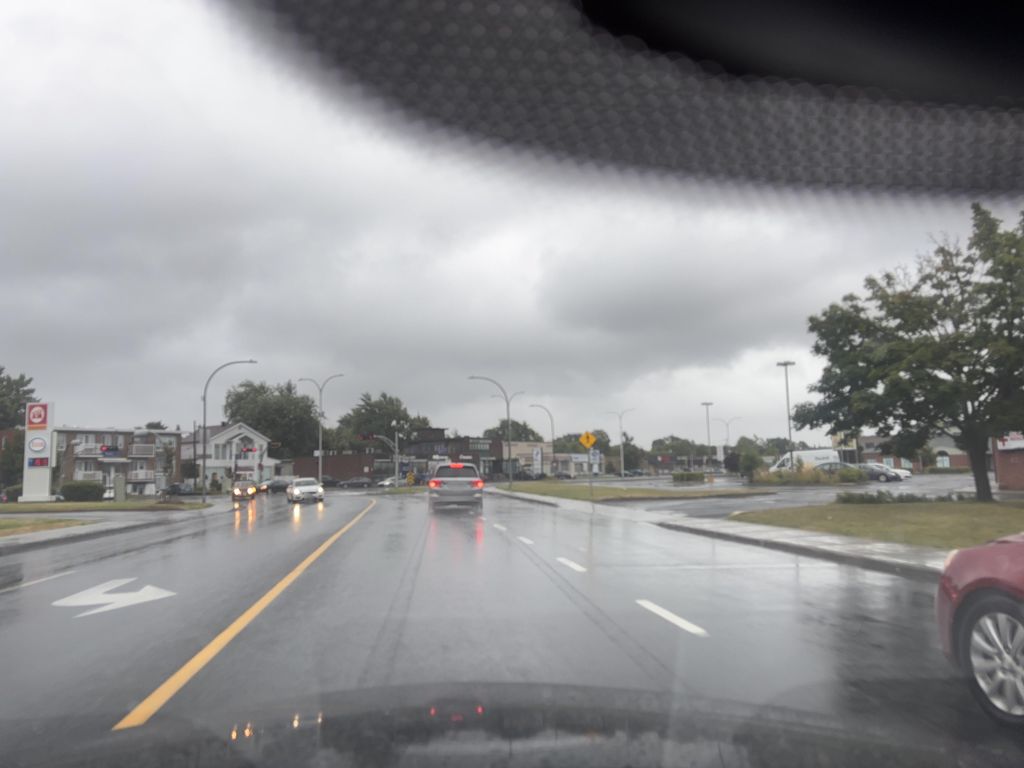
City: montreal